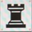
Piece: bR